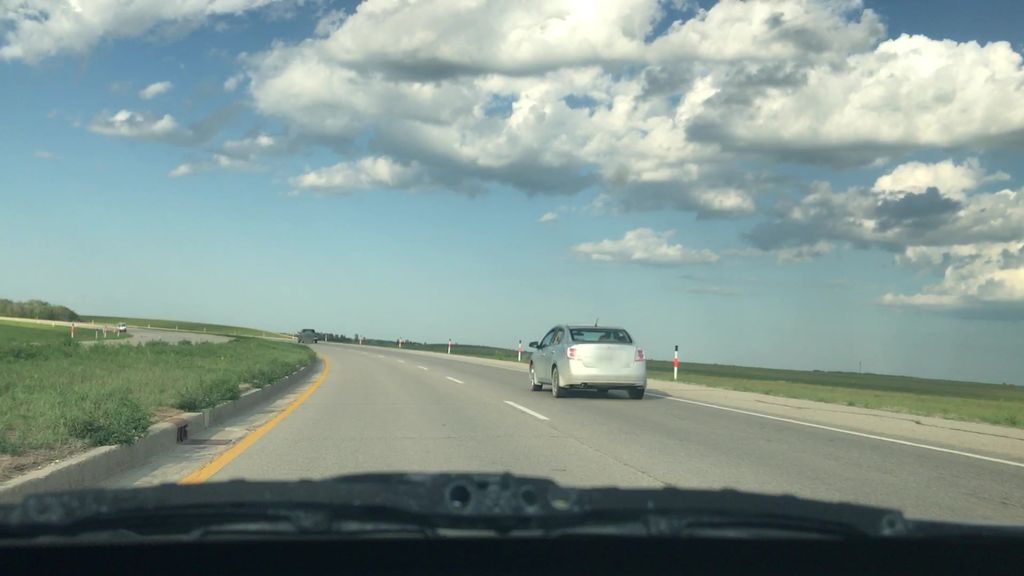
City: winnipeg